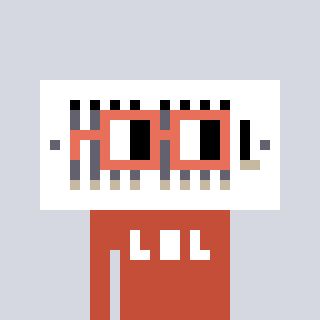
a pixel art character with square orange glasses, a vent-shaped head and a rust-colored body on a cool background